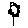
Label: flower